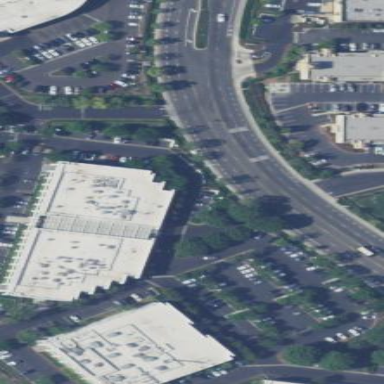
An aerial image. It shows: Commercial building.